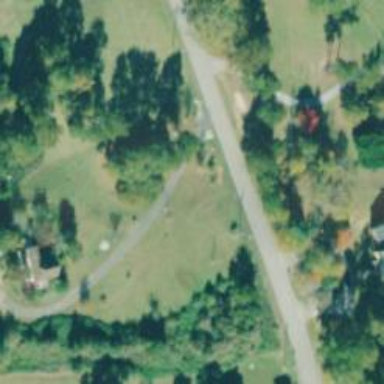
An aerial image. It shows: Driveway.